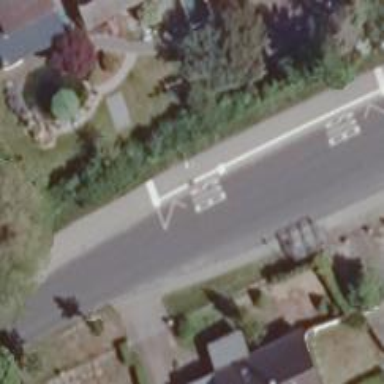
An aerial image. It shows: Public transport stop position.